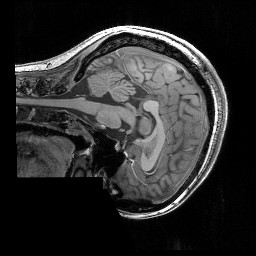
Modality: T1w
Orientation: sagittal
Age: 28
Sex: female
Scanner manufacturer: siemens
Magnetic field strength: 3 T
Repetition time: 2.3 s
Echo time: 0.00344 s